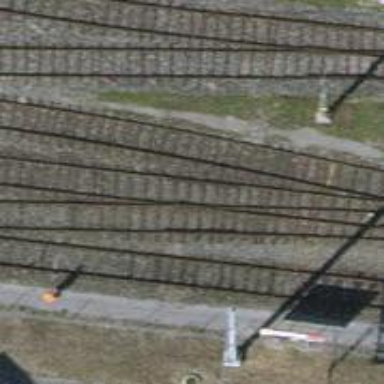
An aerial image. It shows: Preserved railway siding with electrified tracks using contact lines.